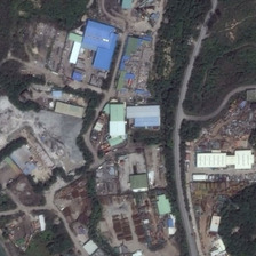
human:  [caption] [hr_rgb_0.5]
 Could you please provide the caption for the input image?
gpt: Industrial zones are very busy.

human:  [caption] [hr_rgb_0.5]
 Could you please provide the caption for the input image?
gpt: industrial area is very busy.

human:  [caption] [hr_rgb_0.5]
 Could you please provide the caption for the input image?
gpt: The industrial area is very lively.

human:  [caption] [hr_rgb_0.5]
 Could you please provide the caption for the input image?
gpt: The industrial area is very busy.

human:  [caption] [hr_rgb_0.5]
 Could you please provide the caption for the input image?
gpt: The industrial area is very lively.